Brain MRI, t2w sequence, axial 2D slice.
Patient: age 41, sex M, weight 95 kg, height 1.95 m
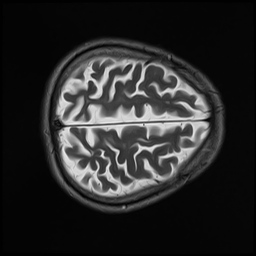